Question: I have set up a ListPreference with a key, title and entries, etc. It looks like this in XML:
'''
<ListPreference
android:key = "@string/pref_currency"
android:title="@string/settings_currency_title"
android:dialogTitle="@string/settings_currency_title"
android:entries="@array/locale_entries"
android:entryValues="@array/locale_entry_values"/>
'''
It sits with a PreferenceScreen.
When I open the ListPreference by clicking on it in my application it looks like this:

The theme I am using for my app is as follows:
'''
<style name="AppTheme" parent="Theme.AppCompat.Light.NoActionBar">
<item name="colorPrimary">@color/primary</item>
<item name="colorPrimaryDark">@color/primary_dark</item>
<item name="colorAccent">@color/accent</item>
<item name="android:textColorPrimary">@color/primary_text</item>
<item name="android:textColorSecondary">@color/secondary_text</item>
<item name="windowNoTitle">true</item>
<item name="windowActionBar">true</item>
<item name="android:fitsSystemWindows">true</item>
</style>
'''
I was expecting there to be some margin or padding around the title and the cancel button. Does anybody know why there isn't any? Is it meant to look this ugly by default?
Also, does anybody know how I could add some padding to both the title and cancel button?
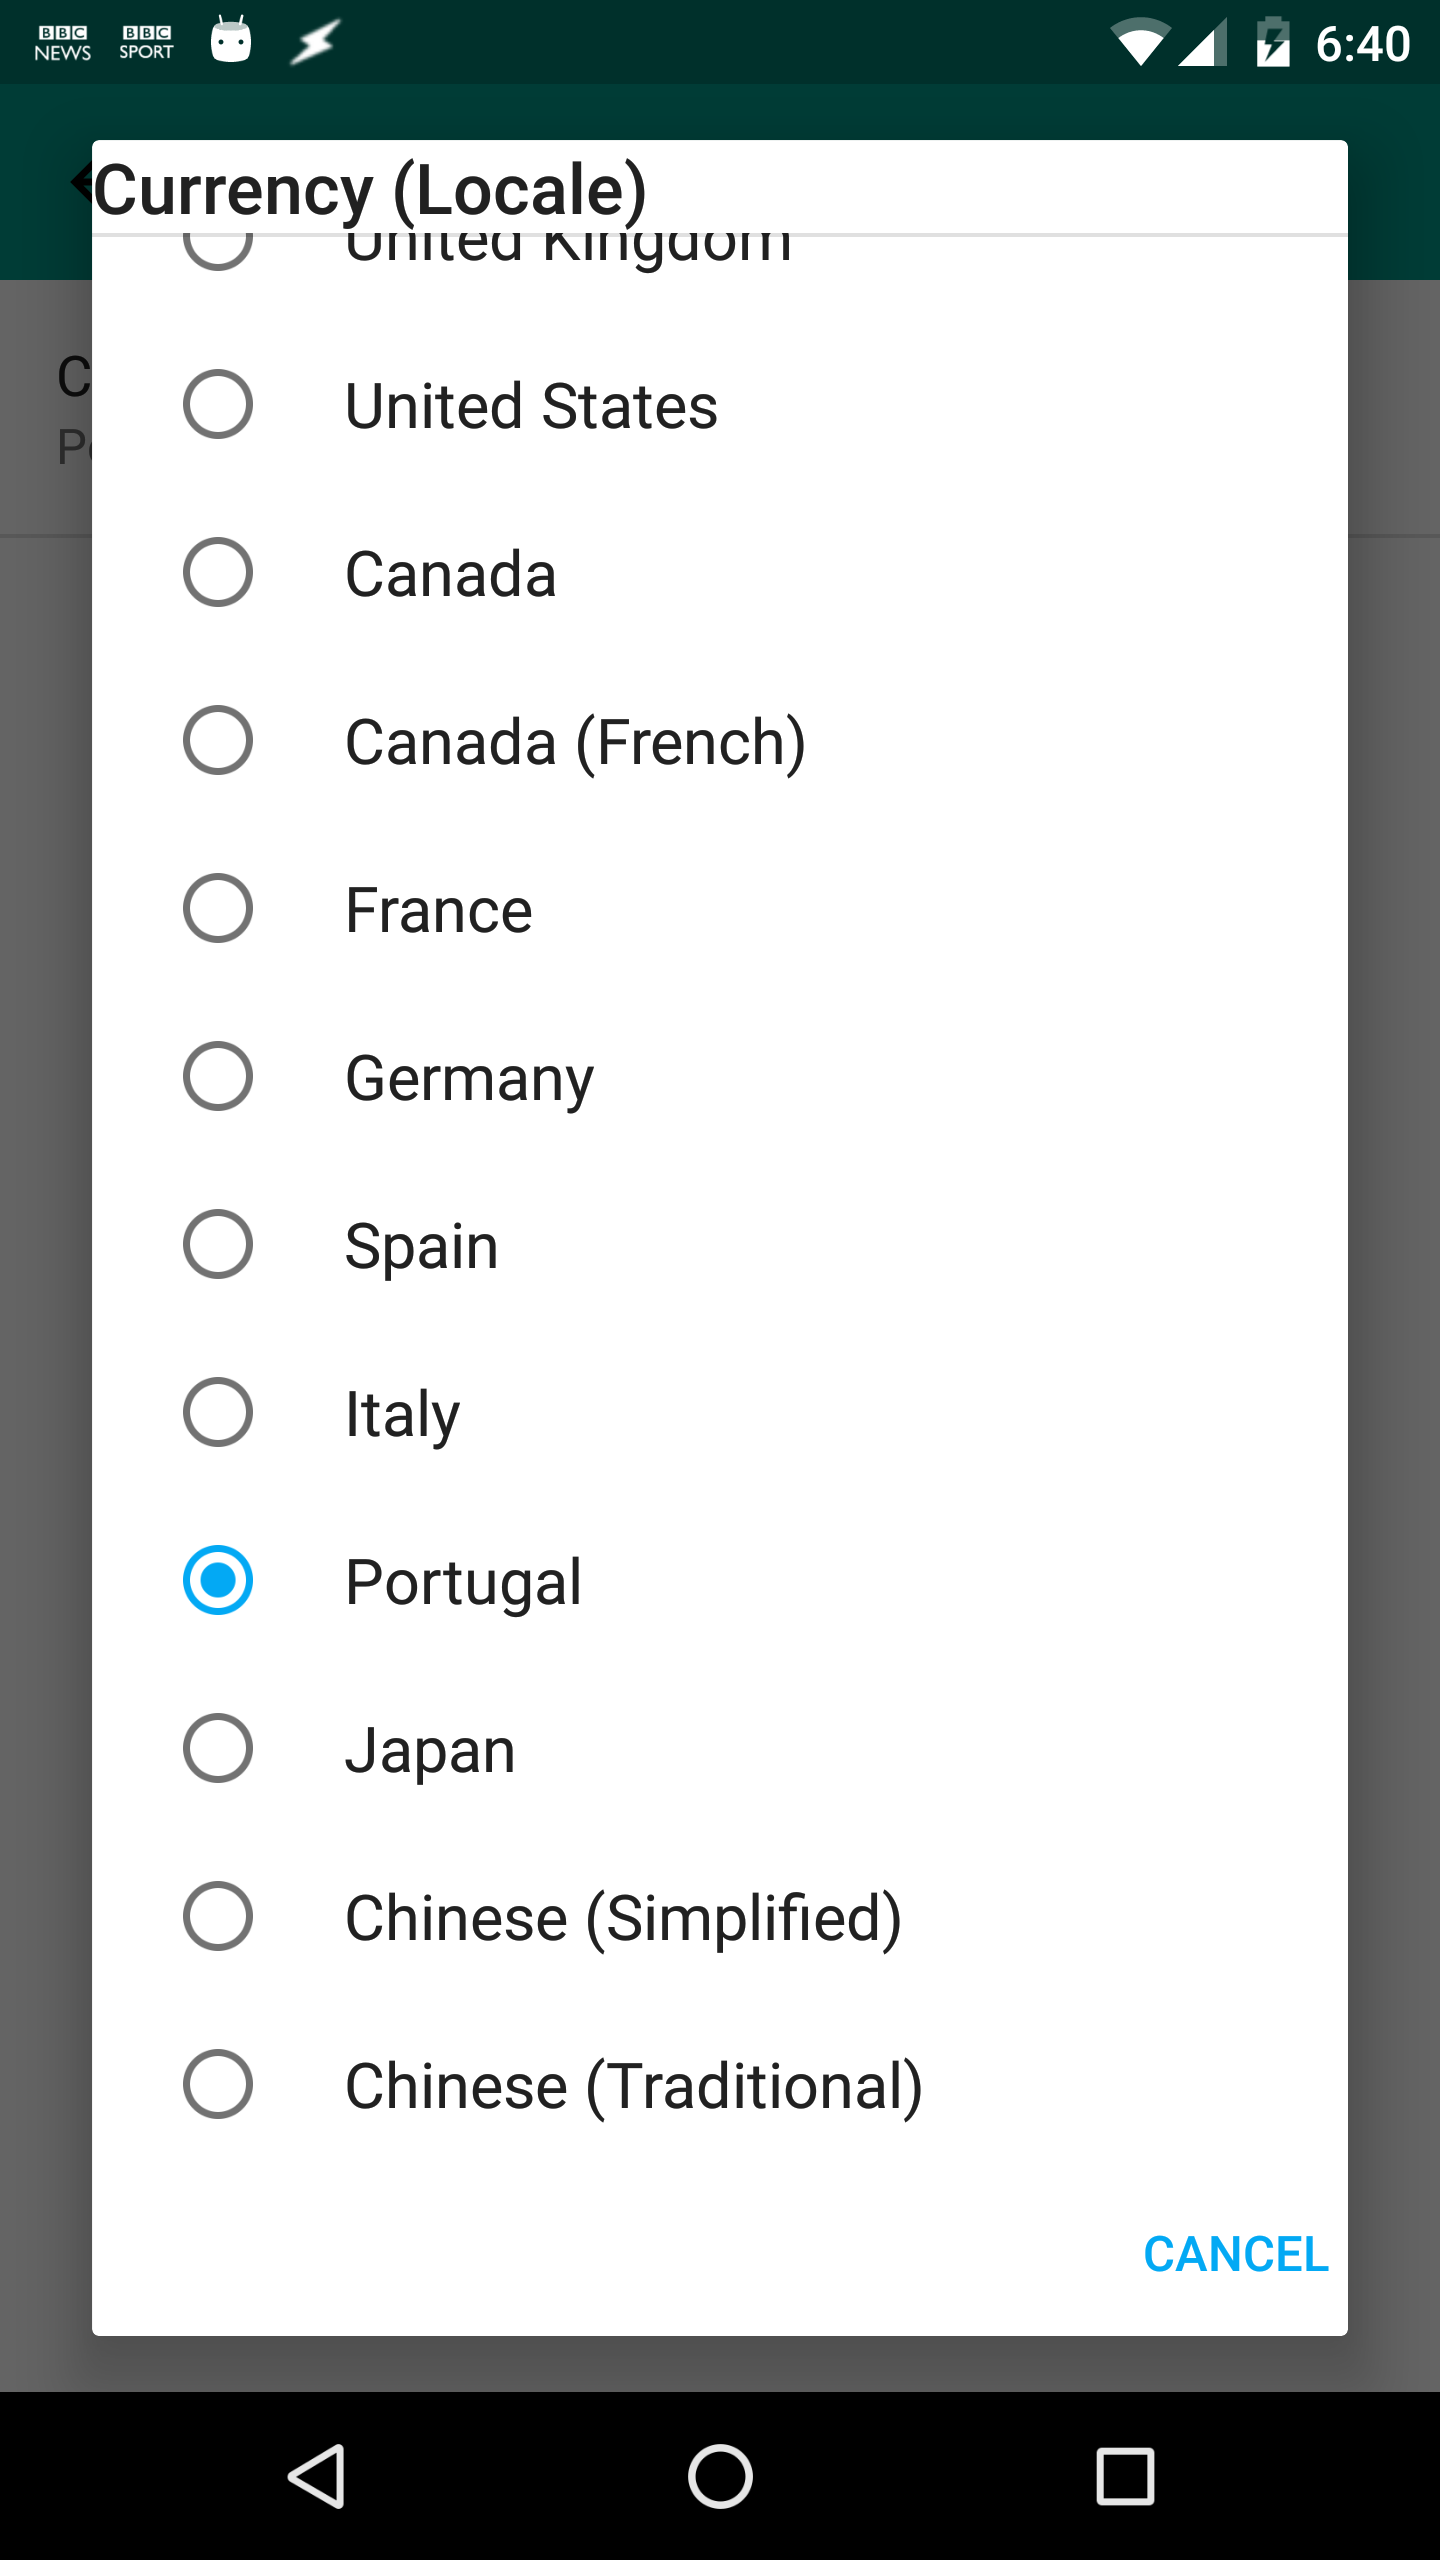
Answer: The problem is in your 'styles.xml' file. If you row '<item name="android:fitsSystemWindows">true</item>' from your theme or set its value to 'false' everything will work as expected.
> android:fitsSystemWindowsBoolean internal attribute to adjust view layout based on system windows such as the status bar. If true, adjusts the padding of this view to leave space for the system windows. Will only take effect if this view is in a non-embedded activity.